Question: How to top-align text of different sizes within a UILabel? An example is top-aligning smaller-sized cent amount with larger-sized dollar amount in price banners.

UILabel in iOS6 supports 'NSAttributedString'which allows me to have text of different sizes in the same UILabel. However it doesn't seem to have an attribute for top-aligning text. What are the options to implement this? It seems to me that providing a custom drawing logic to do top-alignment based on a custom attributed string key might be best but I have no idea how to go about it.
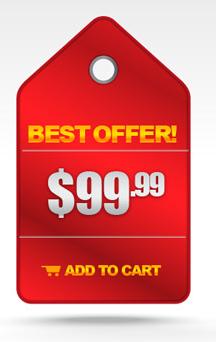
Answer: I was able to achieve your desired result using a single label.
Using a little math you can offset the baseline of the smaller text to achieve your desired result.
Objective-C
'''
- (NSMutableAttributedString *)styleSalePriceLabel:(NSString *)salePrice withFont:(UIFont *)font
{
if ([salePrice rangeOfString:@"."].location == NSNotFound) {
return [[NSMutableAttributedString alloc] initWithString:salePrice];
} else {
NSRange range = [salePrice rangeOfString:@"."];
range.length = (salePrice.length - range.location);
NSMutableAttributedString *stylizedPriceLabel = [[NSMutableAttributedString alloc] initWithString:salePrice];
UIFont *smallFont = [UIFont fontWithName:font.fontName size:(font.pointSize / 2)];
NSNumber *offsetAmount = @(font.capHeight - smallFont.capHeight);
[stylizedPriceLabel addAttribute:NSFontAttributeName value:smallFont range:range];
[stylizedPriceLabel addAttribute:NSBaselineOffsetAttributeName value:offsetAmount range:range];
return stylizedPriceLabel;
}
}
'''
Swift
'''
extension Range where Bound == String.Index {
func asNSRange() -> NSRange {
let location = self.lowerBound.encodedOffset
let length = self.lowerBound.encodedOffset - self.upperBound.encodedOffset
return NSRange(location: location, length: length)
}
}
extension String {
func asStylizedPrice(using font: UIFont) -> NSMutableAttributedString {
let stylizedPrice = NSMutableAttributedString(string: self, attributes: [.font: font])
guard var changeRange = self.range(of: ".")?.asNSRange() else {
return stylizedPrice
}
changeRange.length = self.count - changeRange.location
// forgive the force unwrapping
let changeFont = UIFont(name: font.fontName, size: (font.pointSize / 2))!
let offset = font.capHeight - changeFont.capHeight
stylizedPrice.addAttribute(.font, value: changeFont, range: changeRange)
stylizedPrice.addAttribute(.baselineOffset, value: offset, range: changeRange)
return stylizedPrice
}
}
'''
This yields the following: